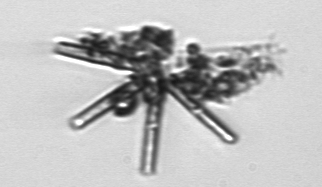
Label: Thalassionema